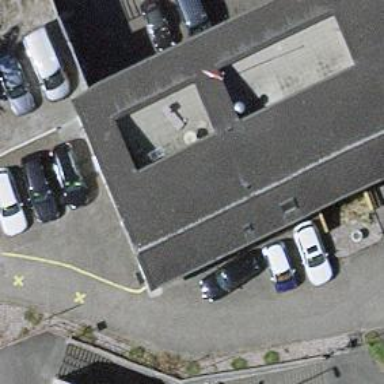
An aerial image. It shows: Car repair shop.